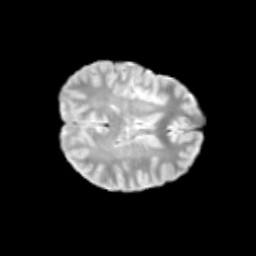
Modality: T2w
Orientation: axial
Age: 12
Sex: male
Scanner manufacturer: siemens
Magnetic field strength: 3 T
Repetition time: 3.8 s
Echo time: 0.07 s